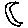
Label: moon